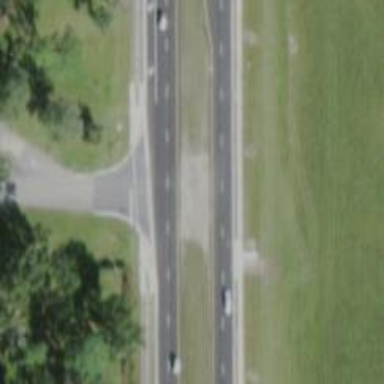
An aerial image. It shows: Uncontrolled crossing at the intersection of cycleway and road.